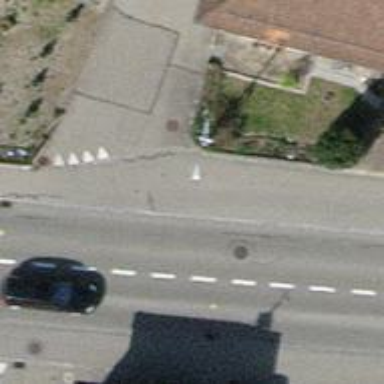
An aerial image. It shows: Bus stop with platform for public transport.